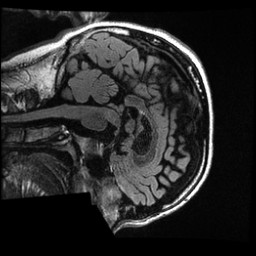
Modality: T1w
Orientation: sagittal
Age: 23
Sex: male